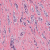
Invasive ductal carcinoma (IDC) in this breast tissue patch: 1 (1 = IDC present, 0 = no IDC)